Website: lowes
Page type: billing-address
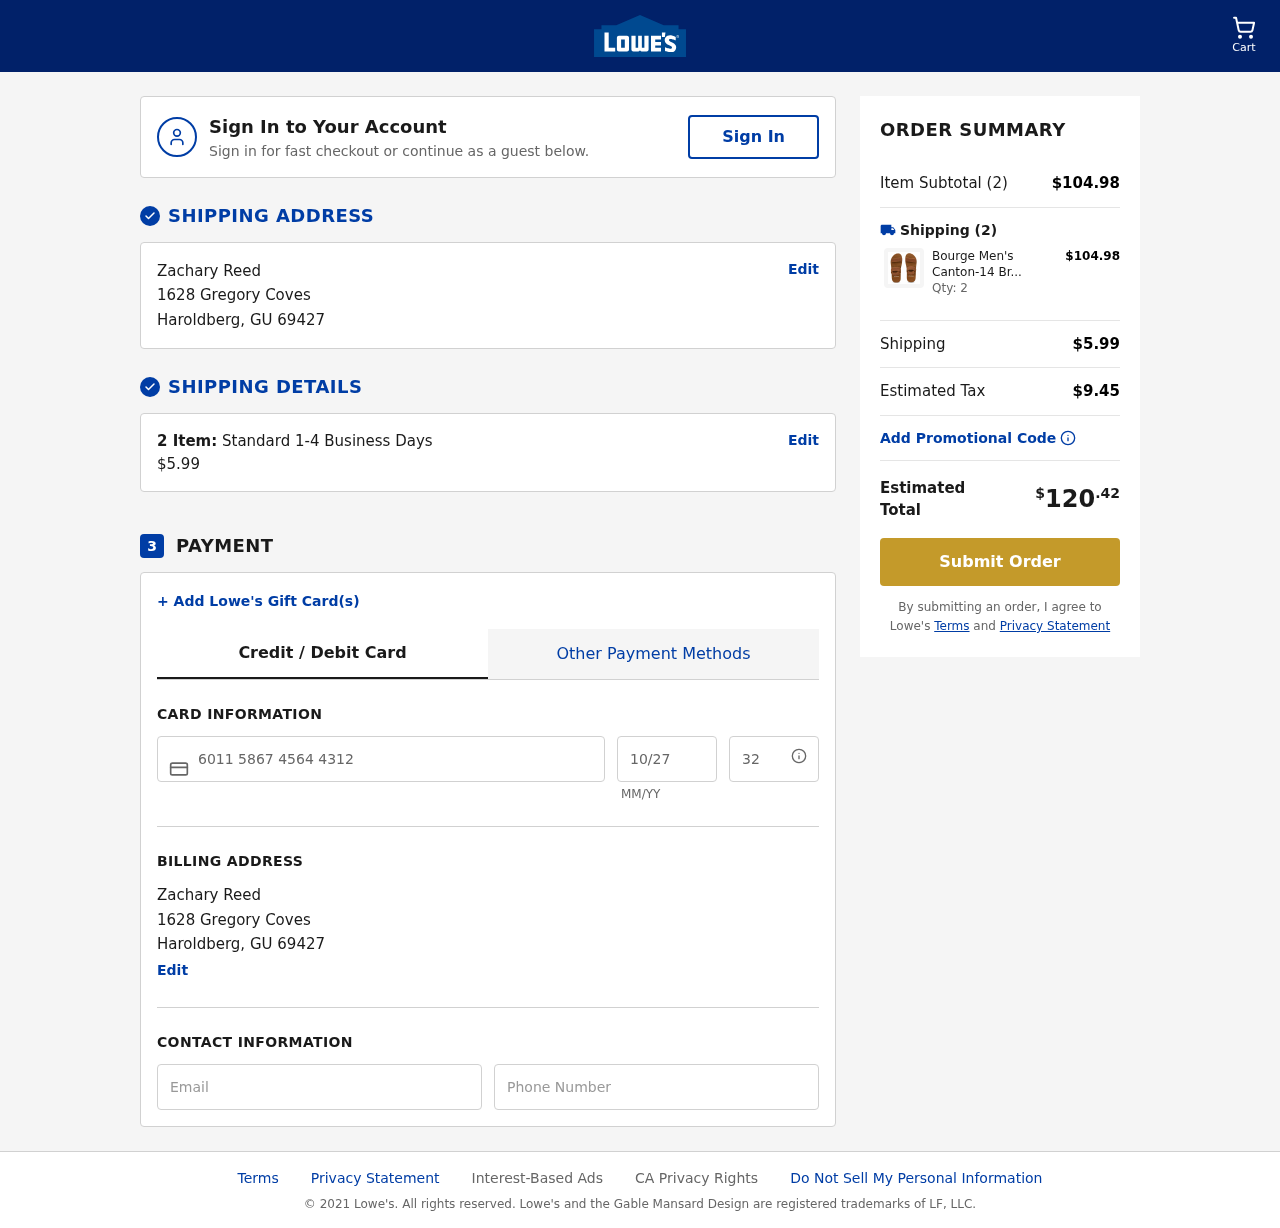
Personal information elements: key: PII_CARD_CVV
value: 328
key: PII_CARD_EXPIRY
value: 10/27
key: PII_CARD_NUMBER
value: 6011 5867 4564 4312
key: PII_CITY
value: Haroldberg
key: PII_EMAIL
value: zreed@yahoo.com
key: PII_FULLNAME
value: Zachary Reed
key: PII_PHONE
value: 8349787762
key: PII_POSTCODE
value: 69427
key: PII_STATE_ABBR
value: GU
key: PII_STREET
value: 1628 Gregory Coves
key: PII_FULLNAME2
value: Zachary Reed
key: PII_CITY2
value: Haroldberg
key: PII_STATE_ABBR2
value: GU
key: PII_POSTCODE_FULL
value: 69427
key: PII_POSTCODE_NUMERIC
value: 69427
Product elements: key: PRODUCT1_NAME
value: Bourge Men's Canton-14 Brown Floaters-7 UK (41 EU) (8 US) (Canton-14-07)
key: PRODUCT1_PRICE
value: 52.49
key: PRODUCT1_QUANTITY
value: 2
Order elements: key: ORDER_NUM_ITEMS
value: Cart
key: ORDER_NUM_ITEMS
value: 2 Item:
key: ORDER_NUM_ITEMS
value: Item Subtotal (2)
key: ORDER_SHIPPING_COST
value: $5.99
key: ORDER_SUBTOTAL
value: $104.98
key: ORDER_TAX
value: $9.45
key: ORDER_TOTAL
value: $120.42